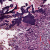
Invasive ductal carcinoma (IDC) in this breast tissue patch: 0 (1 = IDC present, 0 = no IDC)